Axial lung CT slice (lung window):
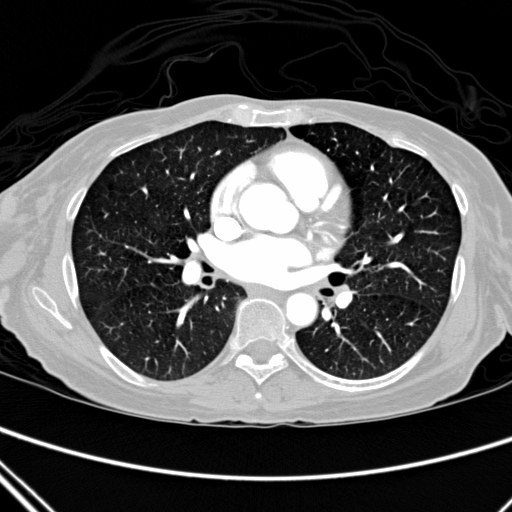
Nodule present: no